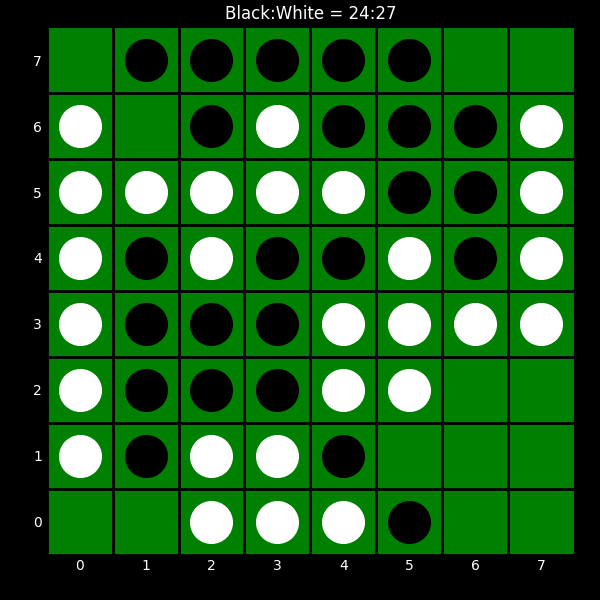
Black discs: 24
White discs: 27